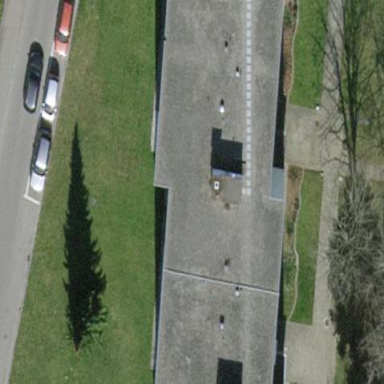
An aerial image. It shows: Flat-roofed apartment building.